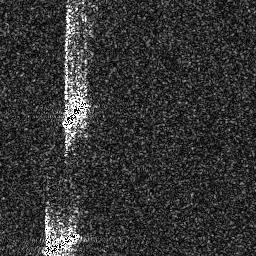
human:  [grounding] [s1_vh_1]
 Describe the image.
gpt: In the satellite image, there is  <ref>1 medium ship </ref> <box>[[23, 37, 34, 49, 0]]</box> located at left,  <ref>1 medium ship </ref> <box>[[15, 89, 32, 99, 0]]</box> located at bottom left.